Question: I started dealing with preferences in a 'PreferenceFragment'. Here's what I have:

I'm trying to:
1. get rid of the dividers between items. I suppose this can be defined from styles, but I can't figure out how. I tried getting the preference ListView at runtime calling findViewById(android.R.id.list), as I read somewhere, but it returns null.
2. set new, full width dividers right on top of the headers, as seen here. For example in this case I want a full width divider right above "Statistiche", but not above "Generali" which is on top of the list.
The only way that comes to my mind is setting dividers as fake preferences, like with:
'''
<Preference
android:layout="@layout/divider" //here I set width and a divider resource
/>
<PreferenceCategory ... />
'''
The main issue here is that my 'PreferenceFragment' (or the 'ActionBarActivity' it's in) has some left/right padding, that make any divider I add into preferences.xml cover the entire width.
So my question are:
- How can I get rid of default, item-item dividers that you can see in the image?- How can I set full width dividers right above headers, or how can I get rid of internal fragment/activity padding? Of course my activity layout has no (explicit) padding whatsoever.
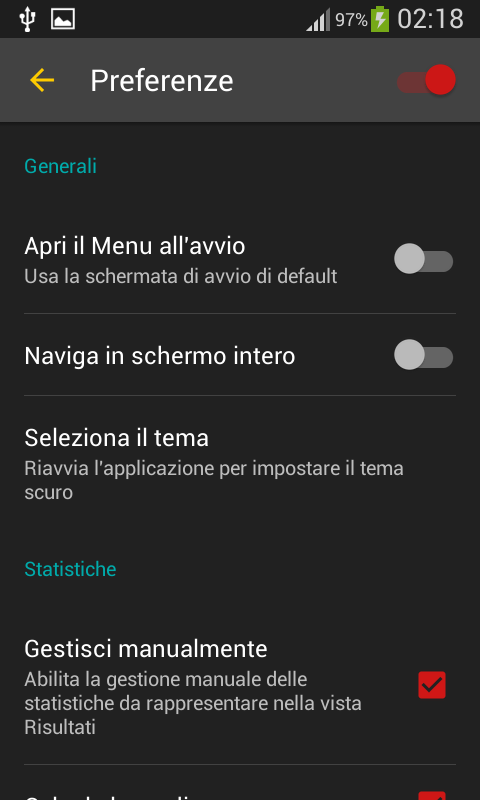
Answer: Had totally forgot about this question, will post an answer now to help others. I solved by moving my code in the 'onResume()' method of the activity that hosts my 'PreferenceFragment'. I think there are several other points at which you can recall a non-null 'ListView' using 'findViewById(android.R.id.list)'.
'''
public boolean mListStyled;
@Override
public void onResume() {
super.onResume();
if (!mListStyled) {
View rootView = getView();
if (rootView != null) {
ListView list = (ListView) rootView.findViewById(android.R.id.list);
list.setPadding(0, 0, 0, 0);
list.setDivider(null);
//any other styling call
mListStyled = true;
}
}
}
'''
You can probably get rid of the 'rootView' check, but at the same time you might even want to check for 'list != null'. I didn't face any NPE this way anyway.
So, 'setDivider(null)' takes off the item-item dividers. I managed to add section dividers covering the full width of the screen by:
- 'list'-
n
'''
<Preference
android:title="divider"
android:selectable="false"
android:layout="@layout/preference_divider"/>
'''